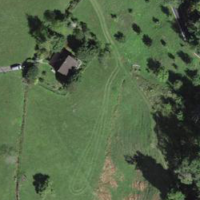
EUNIS habitat code: 24
Species observed at this site:
Salvia glutinosa